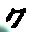
Label: 7